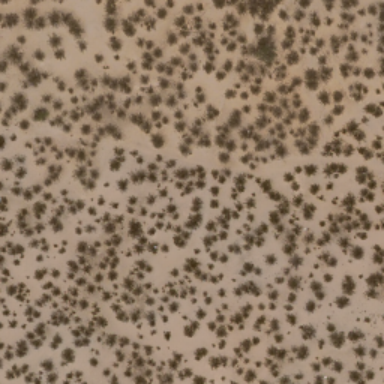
This is a chaparral .